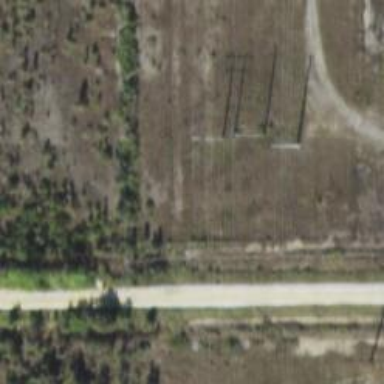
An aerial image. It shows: H-frame designed tower for power lines.